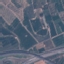
Land use / land cover: PermanentCrop